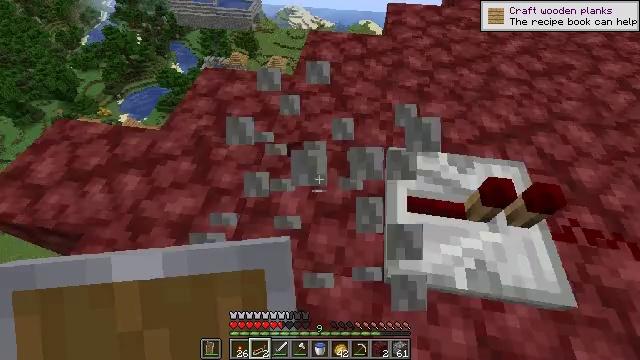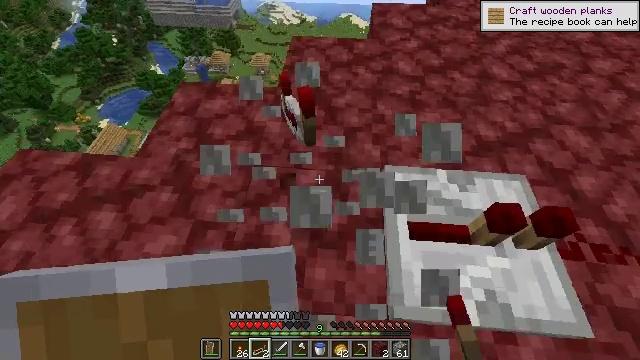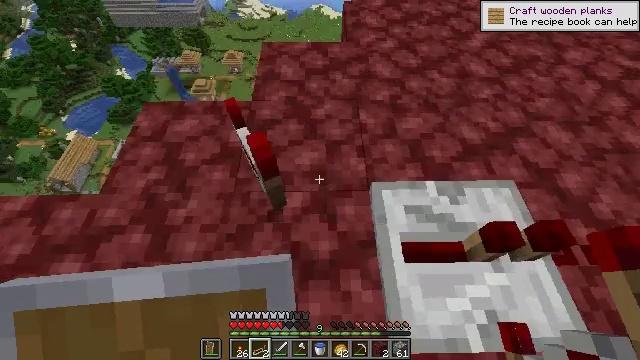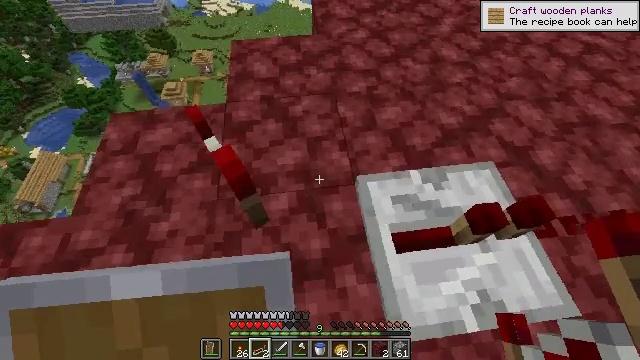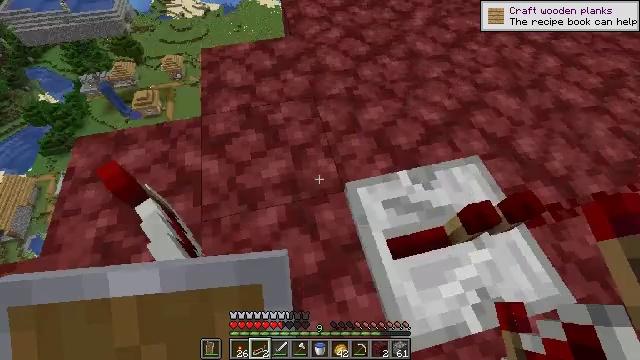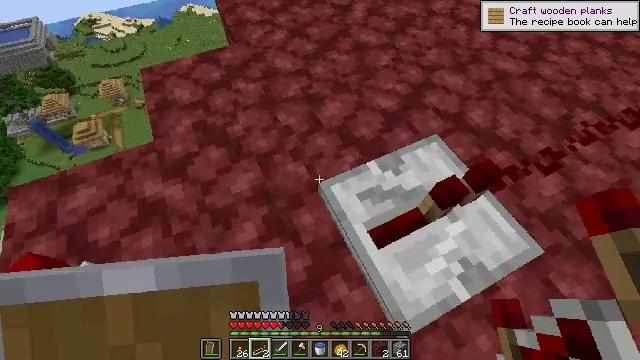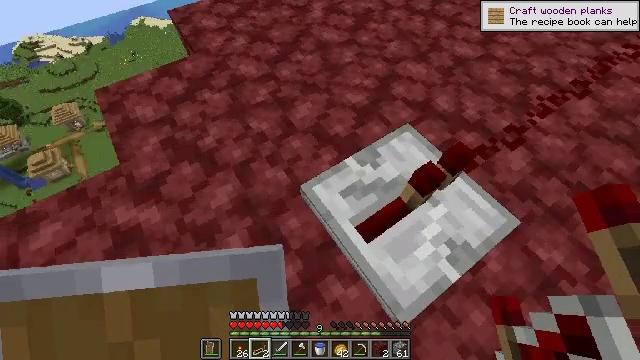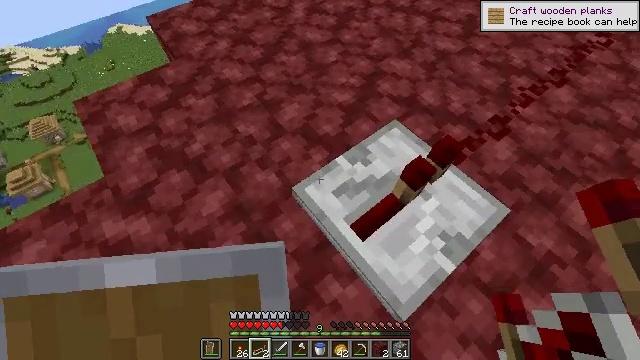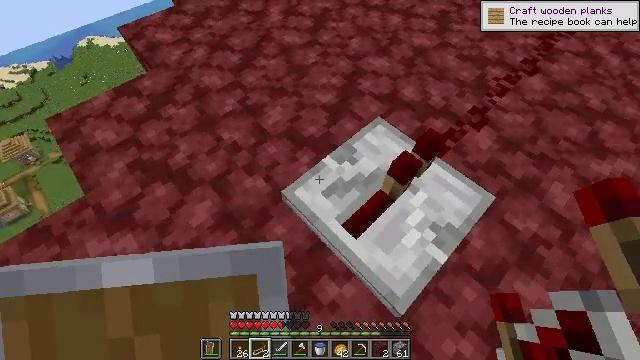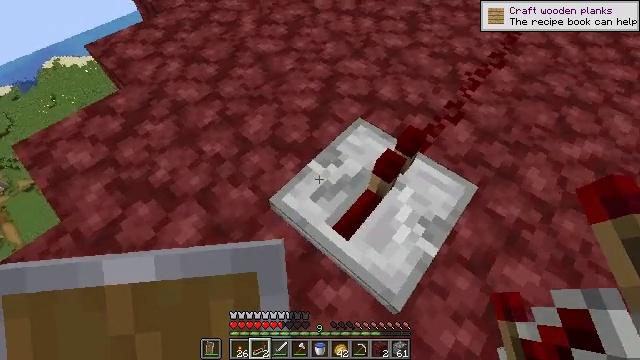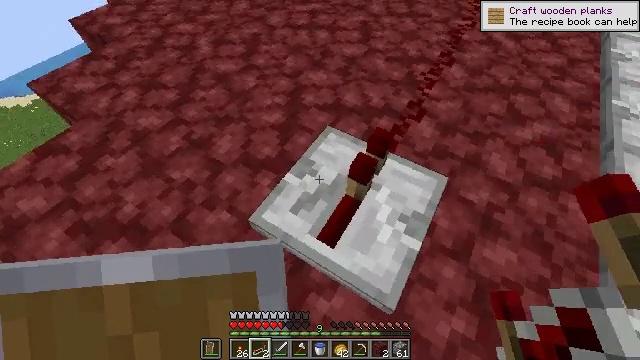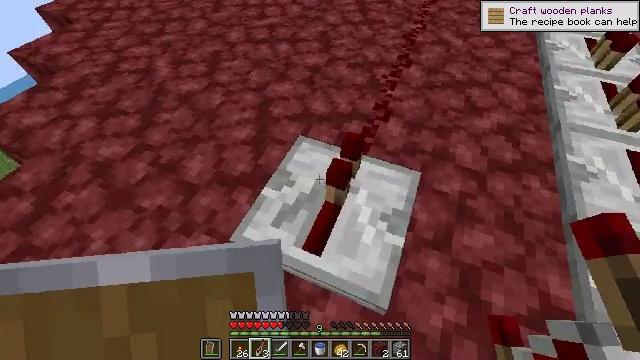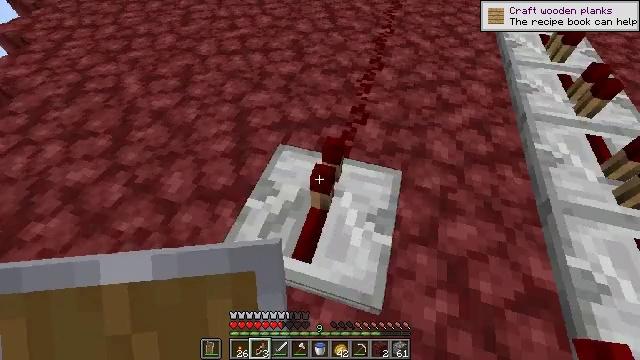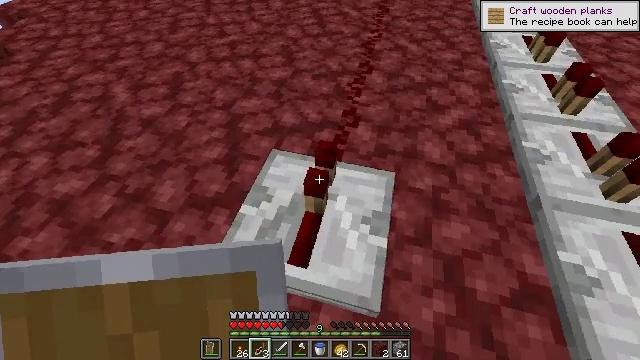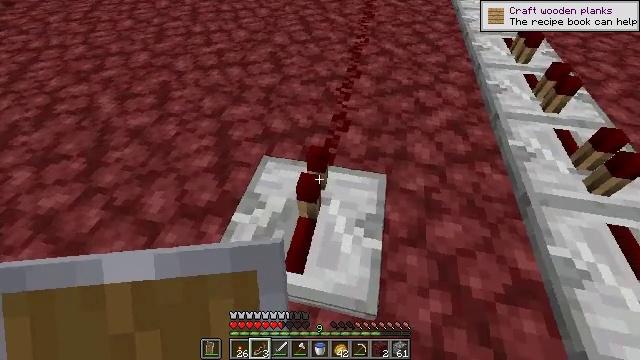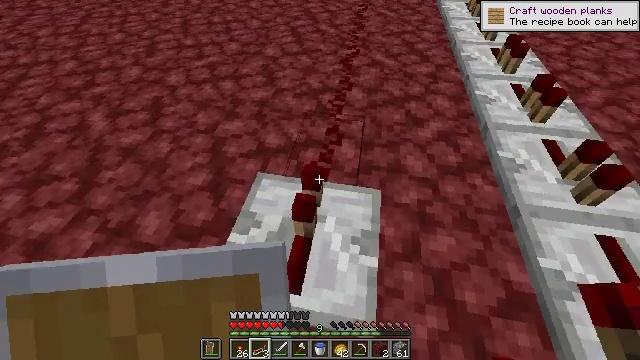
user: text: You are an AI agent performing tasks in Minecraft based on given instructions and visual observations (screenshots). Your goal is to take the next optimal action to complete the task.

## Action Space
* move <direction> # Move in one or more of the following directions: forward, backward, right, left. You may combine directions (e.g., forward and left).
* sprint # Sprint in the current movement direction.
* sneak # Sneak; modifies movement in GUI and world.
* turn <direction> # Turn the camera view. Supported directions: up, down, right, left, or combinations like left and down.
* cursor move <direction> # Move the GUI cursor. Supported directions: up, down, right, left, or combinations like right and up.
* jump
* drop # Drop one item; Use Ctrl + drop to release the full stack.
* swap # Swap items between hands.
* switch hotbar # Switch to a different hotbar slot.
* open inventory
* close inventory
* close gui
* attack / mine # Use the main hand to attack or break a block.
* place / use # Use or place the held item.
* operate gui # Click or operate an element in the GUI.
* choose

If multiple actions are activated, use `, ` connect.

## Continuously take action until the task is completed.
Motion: motion action
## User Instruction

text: Break the redstone wire to disrupt circuits.
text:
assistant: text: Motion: move forward, turn right
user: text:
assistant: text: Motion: move forward, turn right and down
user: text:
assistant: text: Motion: turn right and down
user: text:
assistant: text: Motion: turn right
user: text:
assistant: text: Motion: turn right
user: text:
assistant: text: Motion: turn right
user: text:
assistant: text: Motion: turn right
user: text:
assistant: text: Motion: turn right
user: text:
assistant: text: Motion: turn right and up
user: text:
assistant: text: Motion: turn right and up
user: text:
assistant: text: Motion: turn right and up
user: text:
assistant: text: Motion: turn right and up
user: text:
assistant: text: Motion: turn right
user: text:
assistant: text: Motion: turn right and up
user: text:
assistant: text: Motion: move forward, turn right
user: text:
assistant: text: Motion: move forward, turn right and up
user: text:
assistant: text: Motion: move forward
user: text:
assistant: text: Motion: no_op
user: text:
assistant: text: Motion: no_op
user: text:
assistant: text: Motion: no_op
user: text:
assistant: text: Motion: no_op
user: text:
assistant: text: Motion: attack / mine
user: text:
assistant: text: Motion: move forward, attack / mine
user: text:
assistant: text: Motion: move forward
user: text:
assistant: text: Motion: move forward
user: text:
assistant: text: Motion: move forward
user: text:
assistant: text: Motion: turn right
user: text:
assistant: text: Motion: no_op
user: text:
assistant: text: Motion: attack / mine
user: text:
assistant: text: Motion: attack / mine